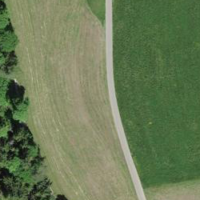
EUNIS habitat code: 25
Species observed at this site:
Aglais urticae